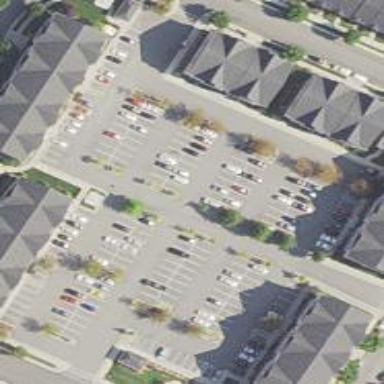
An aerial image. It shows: Parking area with surface.